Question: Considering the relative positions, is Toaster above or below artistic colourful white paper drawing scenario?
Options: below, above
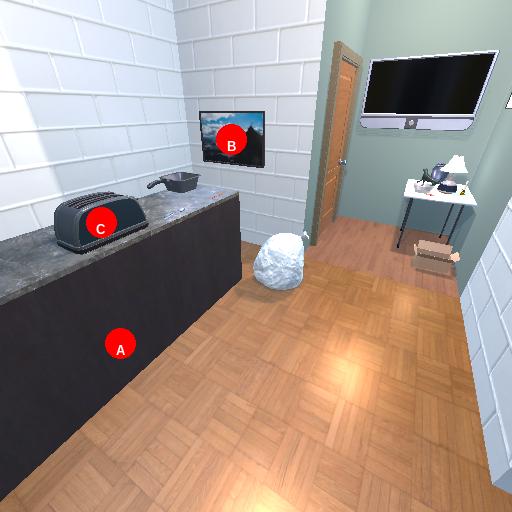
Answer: below